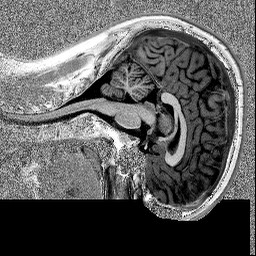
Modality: MP2RAGE
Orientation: sagittal
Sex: male